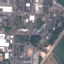
Label: Industrial